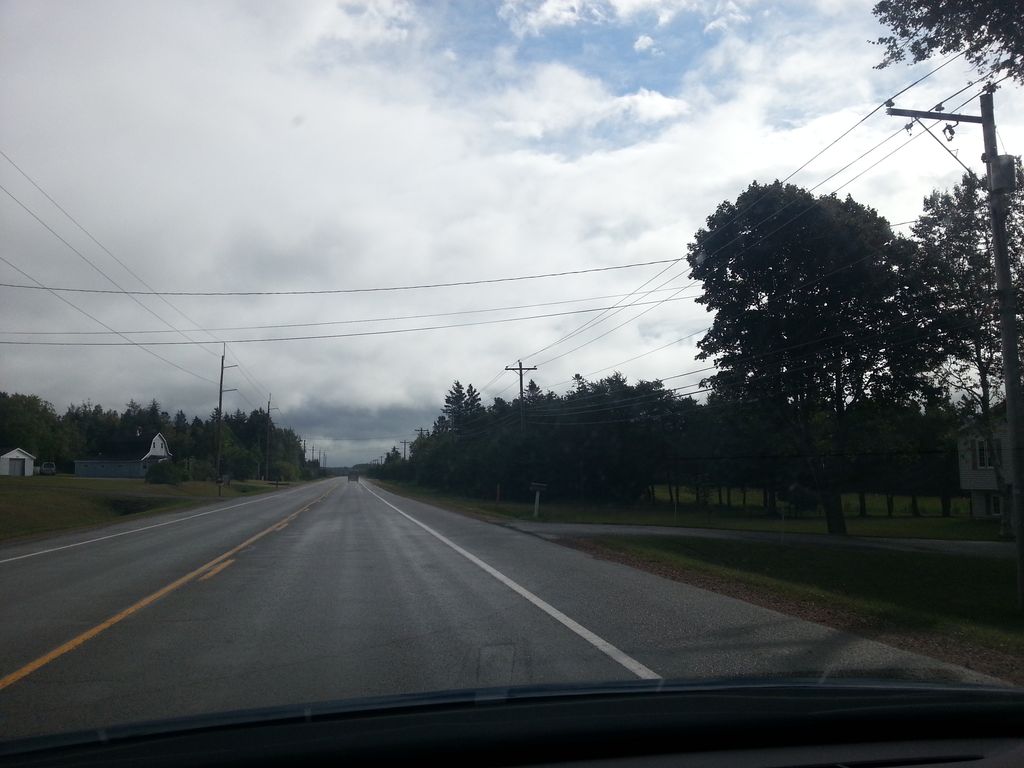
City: charlottetown